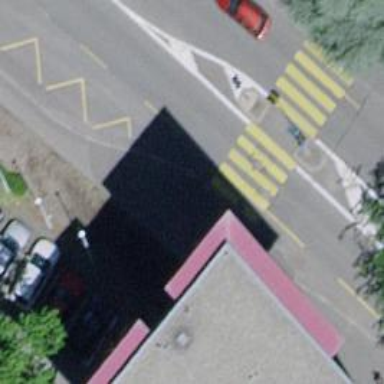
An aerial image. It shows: Kerb barrier.